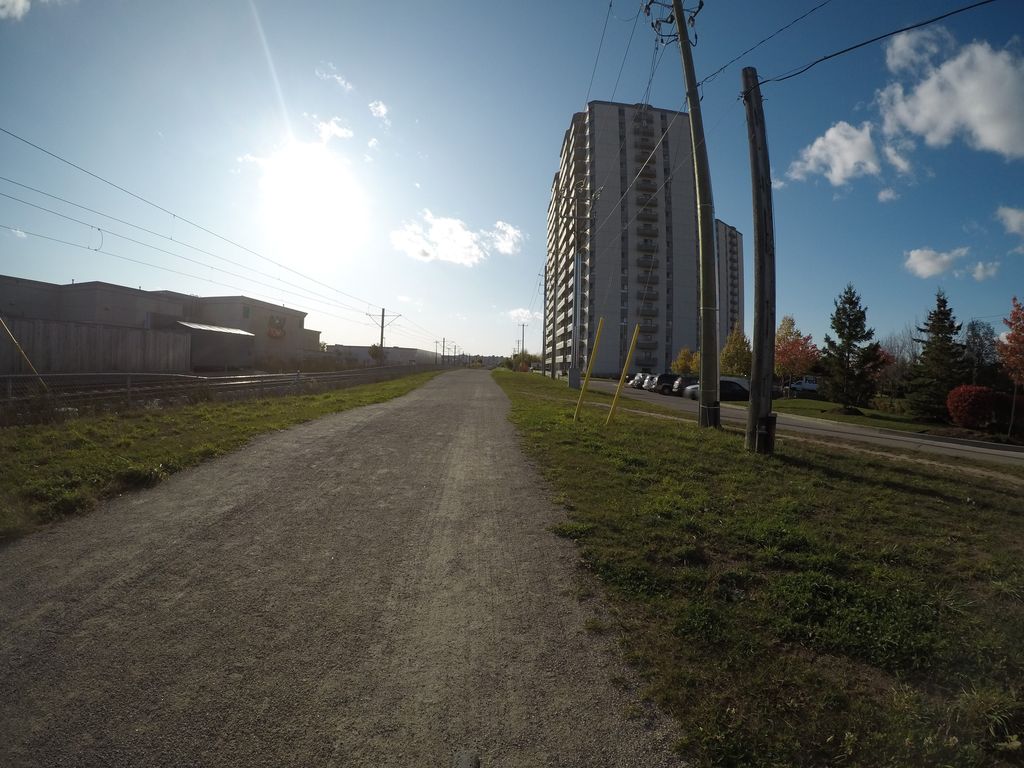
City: kitchener-waterloo